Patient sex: F
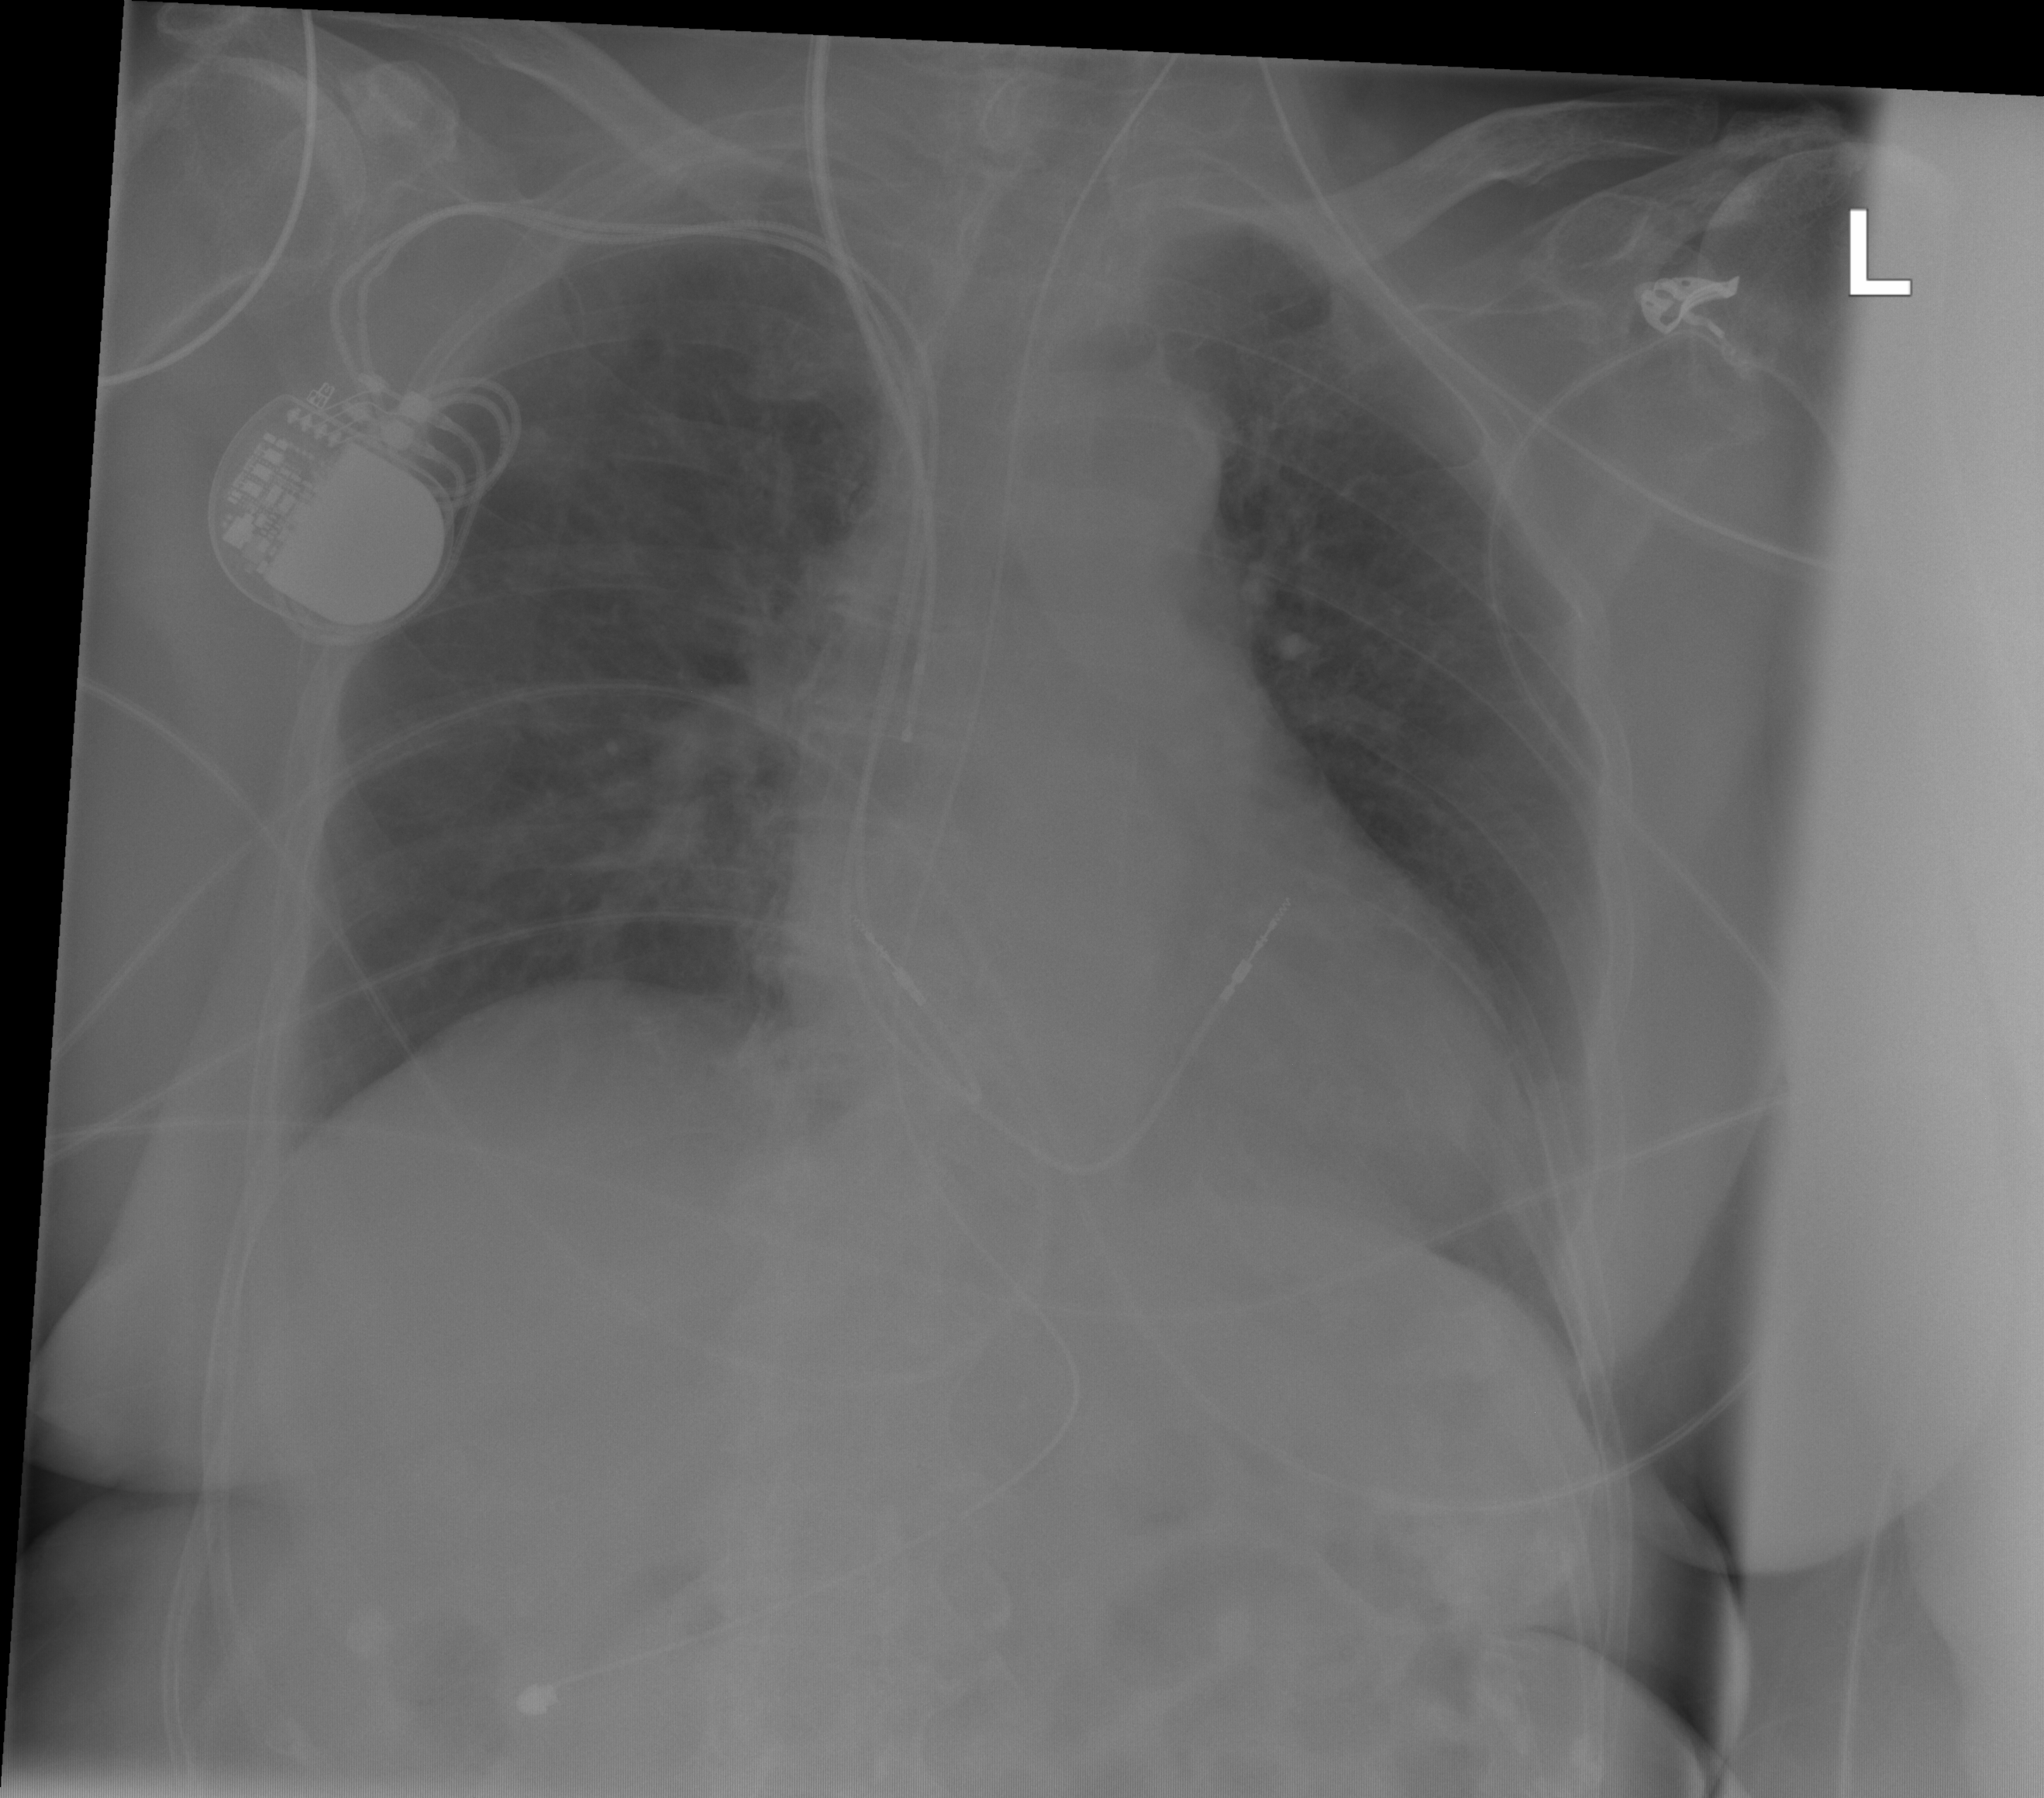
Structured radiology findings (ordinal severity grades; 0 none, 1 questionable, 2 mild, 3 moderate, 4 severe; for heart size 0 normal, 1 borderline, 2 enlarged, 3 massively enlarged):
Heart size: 2
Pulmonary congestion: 1
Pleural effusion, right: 0
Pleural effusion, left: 0
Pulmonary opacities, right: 0
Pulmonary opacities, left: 0
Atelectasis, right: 0
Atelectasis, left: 1